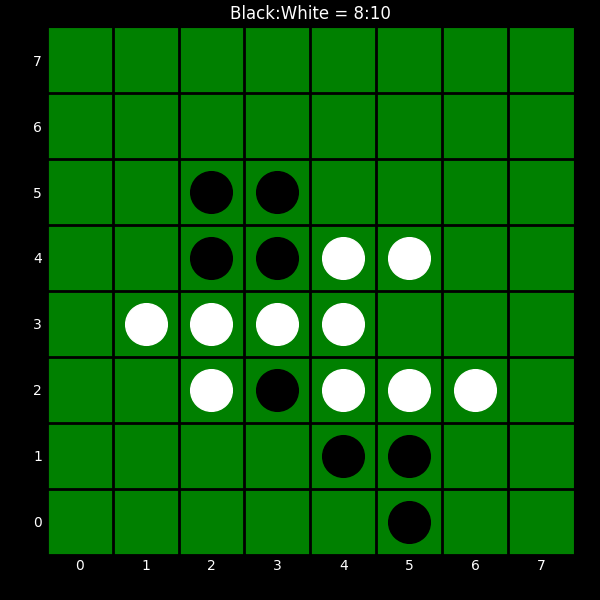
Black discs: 8
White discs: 10